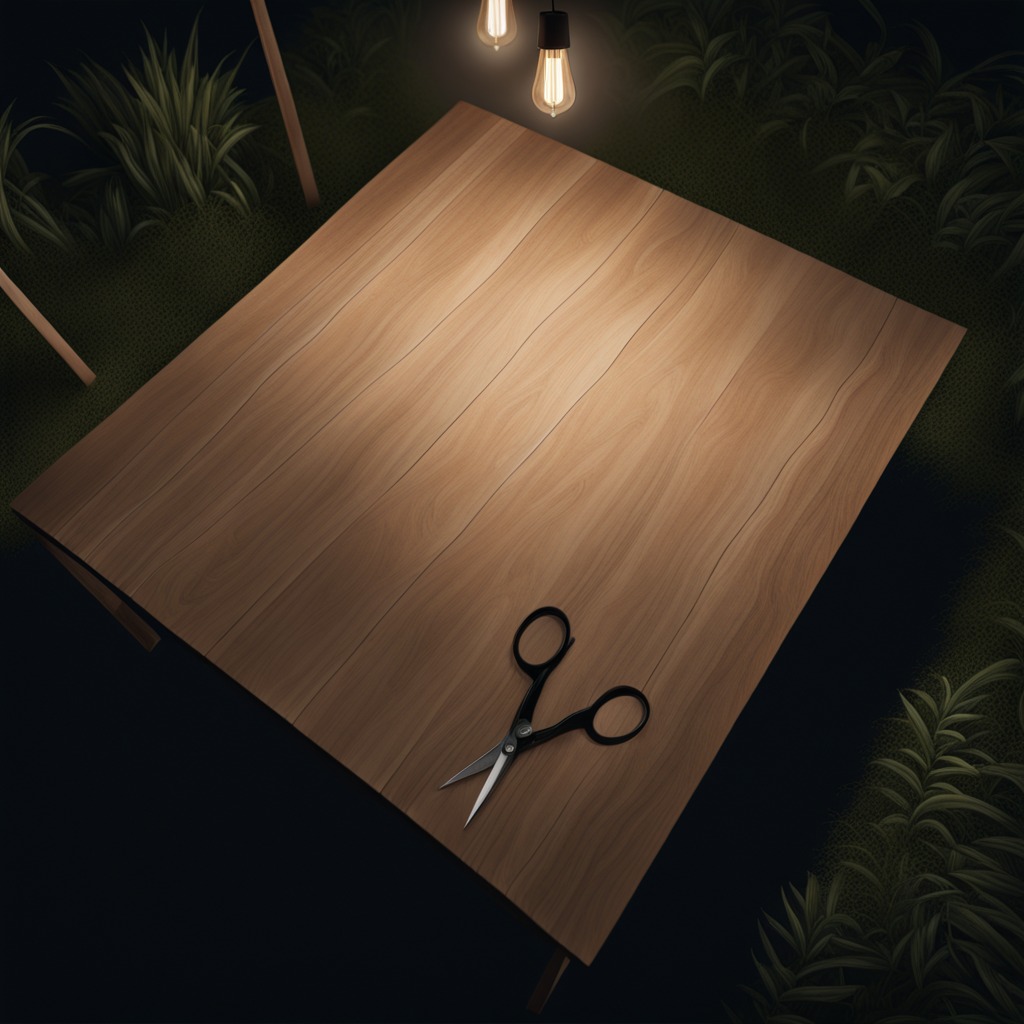
A scissor is lying on a wooden table inside a jungle field workshop tent at night.